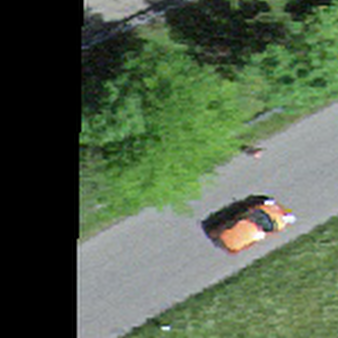
Label: other